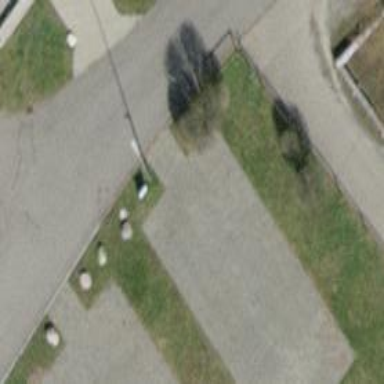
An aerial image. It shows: Bicycle parking area.